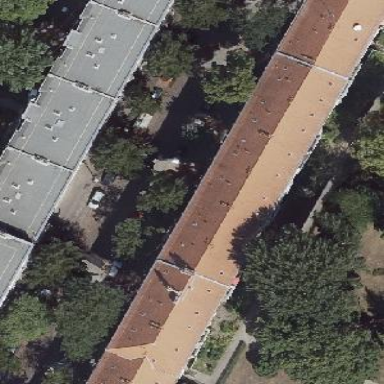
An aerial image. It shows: Hipped-roof building with apartments.